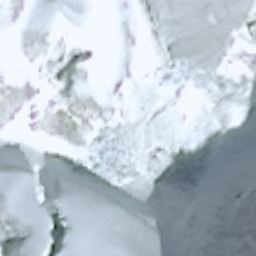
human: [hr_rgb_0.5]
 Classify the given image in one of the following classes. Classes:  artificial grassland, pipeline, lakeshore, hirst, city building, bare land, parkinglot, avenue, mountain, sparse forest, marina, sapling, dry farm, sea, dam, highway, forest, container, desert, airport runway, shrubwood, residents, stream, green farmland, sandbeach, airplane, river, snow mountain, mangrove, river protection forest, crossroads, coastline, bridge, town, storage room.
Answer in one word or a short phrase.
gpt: snow mountain